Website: home-depot
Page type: customer-info-address
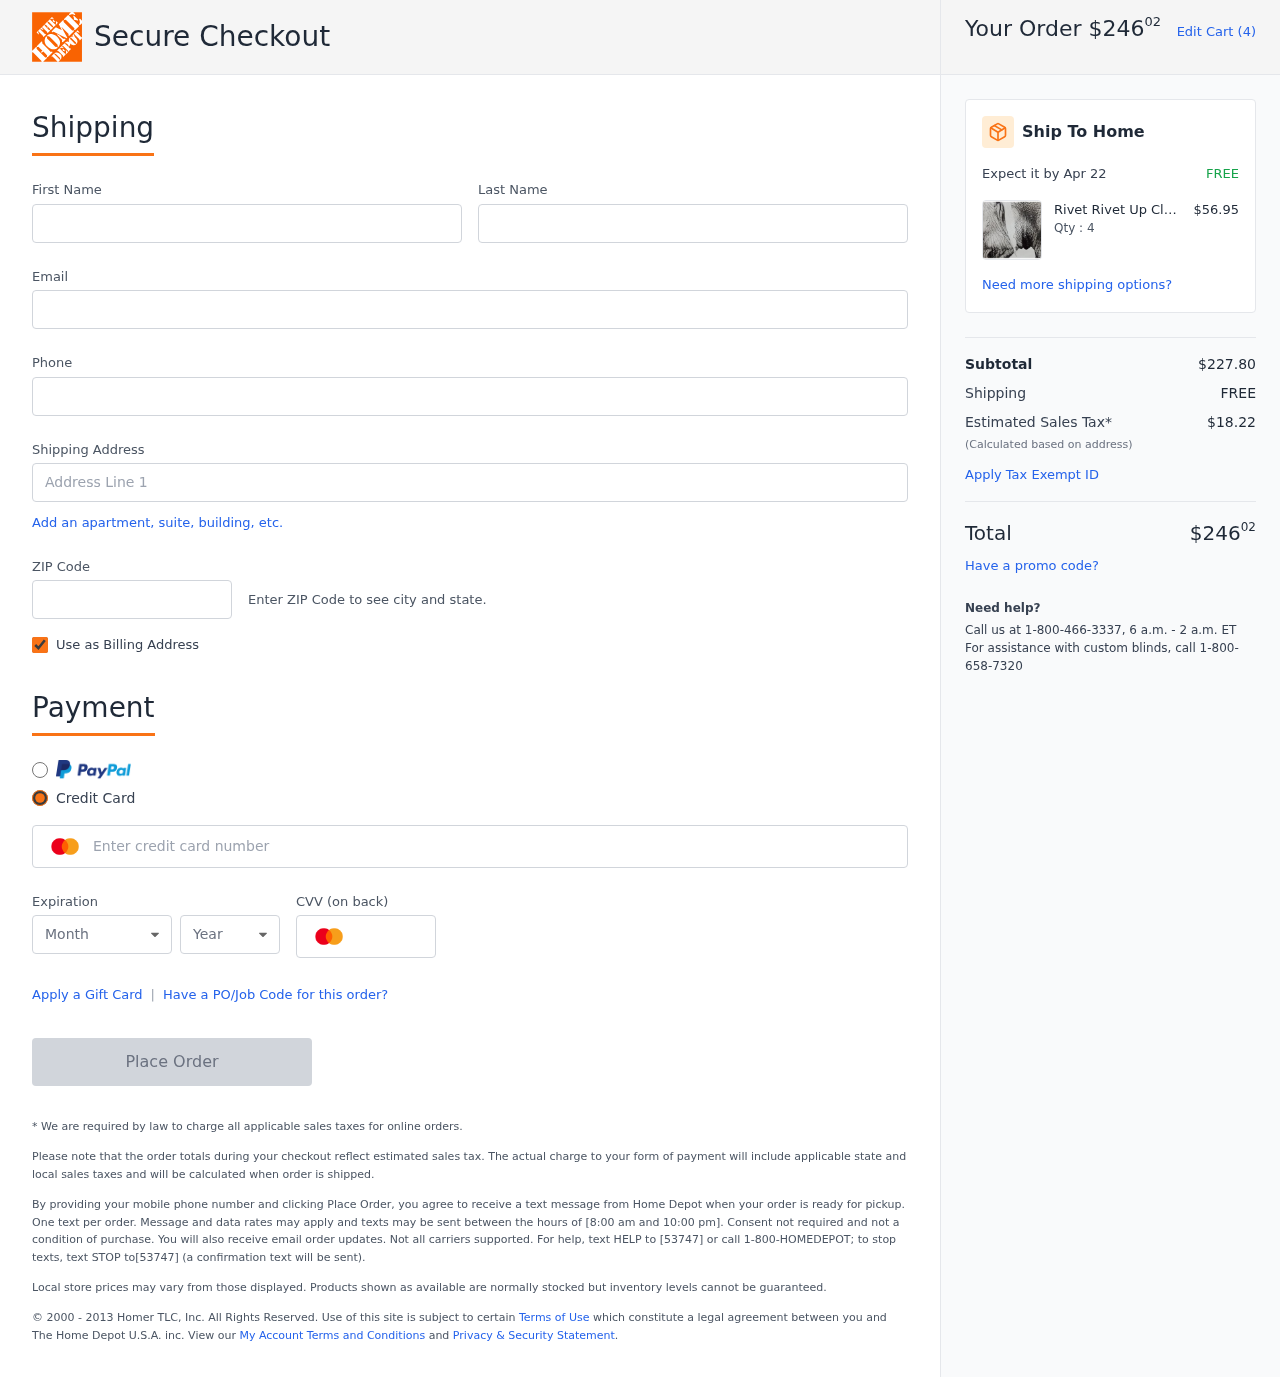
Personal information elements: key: PII_CARD_CVV
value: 257
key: PII_CARD_EXPIRY_MONTH
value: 04
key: PII_CARD_EXPIRY_YEAR
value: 27
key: PII_CARD_NUMBER
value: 2544 8042 3670 7299
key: PII_EMAIL
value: ahoward@gmail.com
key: PII_FIRSTNAME
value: Amy
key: PII_LASTNAME
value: Howard
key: PII_PHONE
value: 5646531561
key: PII_POSTCODE
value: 18904
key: PII_STREET
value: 49433 Perez Place
Product elements: key: PRODUCT1_BRAND
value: Rivet
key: PRODUCT1_NAME
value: Rivet Up Close Black and White Elephant Photo Canvas Print Wall Art Decor
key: PRODUCT1_PRICE
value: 56.95
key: PRODUCT1_QUANTITY
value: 4
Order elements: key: ORDER_TOTAL
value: $24602
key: ORDER_NUM_ITEMS
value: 4
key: ORDER_DELIVERY_DATE
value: Apr 22
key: ORDER_SUBTOTAL
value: $227.80
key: ORDER_SHIPPING_COST
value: FREE
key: ORDER_TAX
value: $18.22